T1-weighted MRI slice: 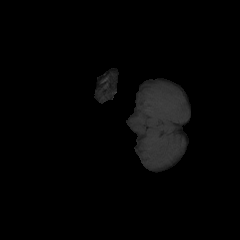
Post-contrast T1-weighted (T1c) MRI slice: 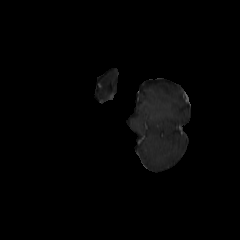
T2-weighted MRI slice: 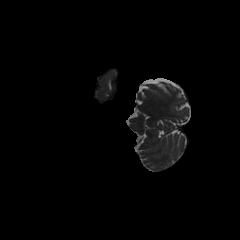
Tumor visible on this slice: no